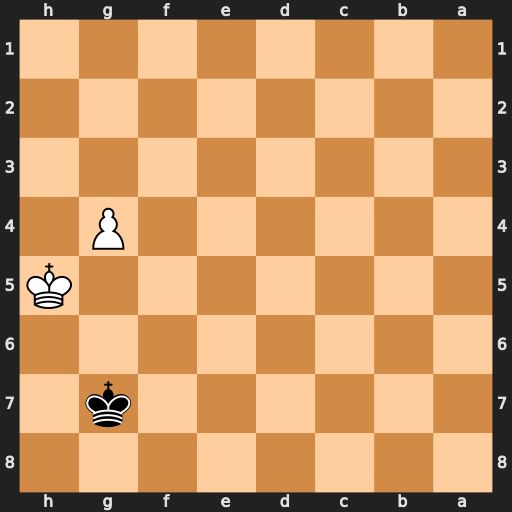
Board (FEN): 8/6k1/8/7K/6P1/8/8/8
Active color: b
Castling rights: -
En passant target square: -
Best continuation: Kh7 g5 Kg7 g6 Kg8